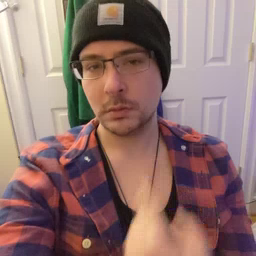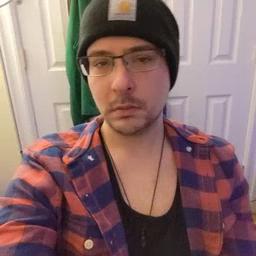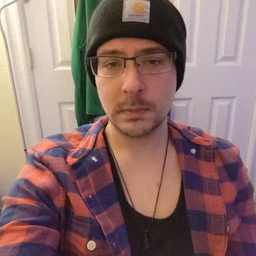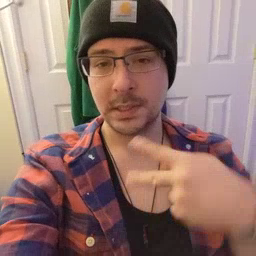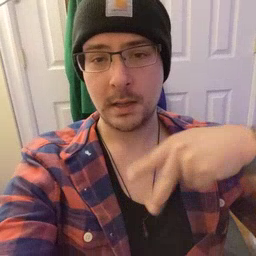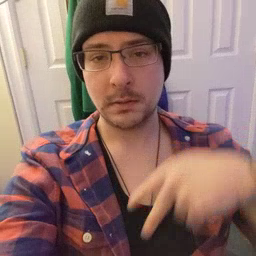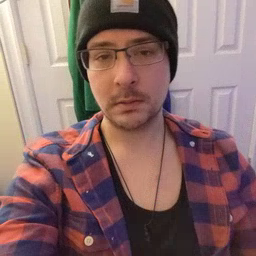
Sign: dance